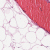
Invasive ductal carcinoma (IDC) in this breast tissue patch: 0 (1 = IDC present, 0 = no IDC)